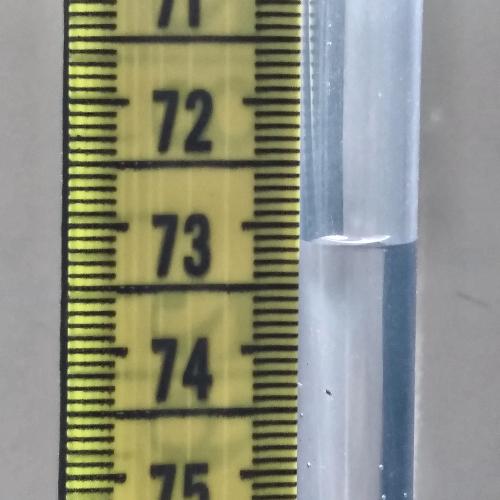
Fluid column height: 73.2 cm